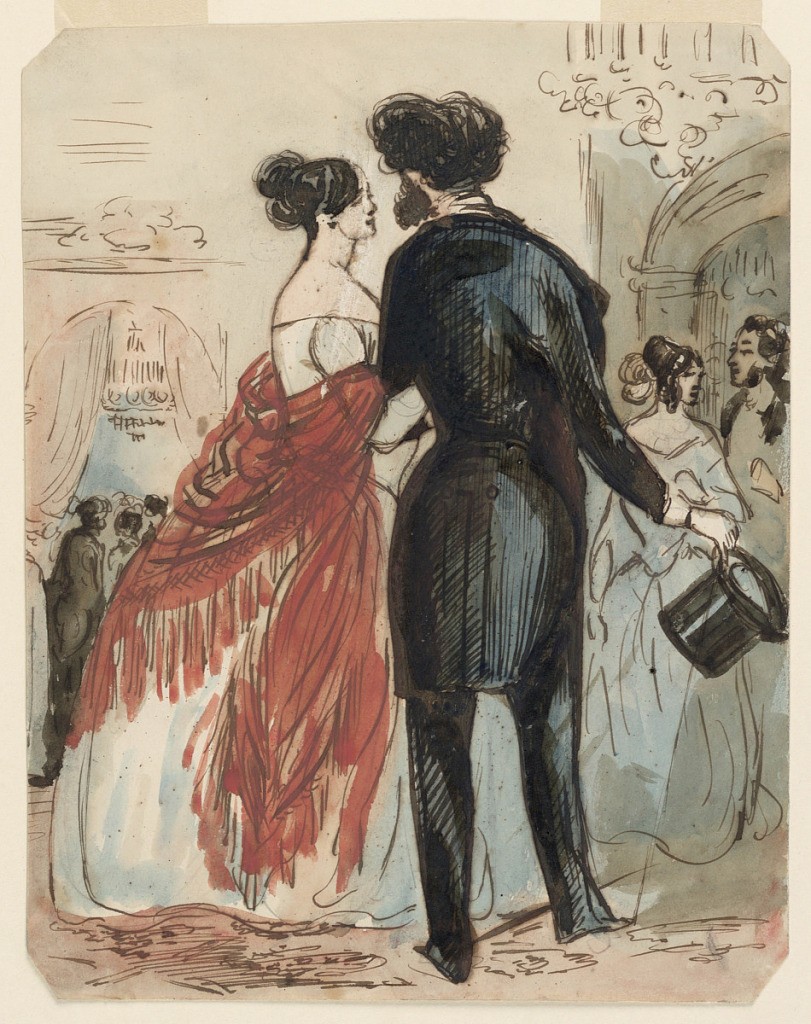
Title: Arriving at the Hall
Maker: Constantin Guys, French, 1802 – 1892
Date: ca. 1860
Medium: Pen and brown ink, brush and watercolor on paper
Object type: Drawing
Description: Vertical rectangle, bevelled corners. Figure of a woman in a low-necked white evening dress and a red shawl with long fringe, on the arm of a man who is holding his high hat in the right hand. Both seen in side back view. In background, groups of figures in conversation, two chandeliers and arched doorways with curtains.